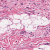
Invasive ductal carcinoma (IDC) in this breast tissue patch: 0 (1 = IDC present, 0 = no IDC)